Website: ulta-beauty
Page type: billing-address
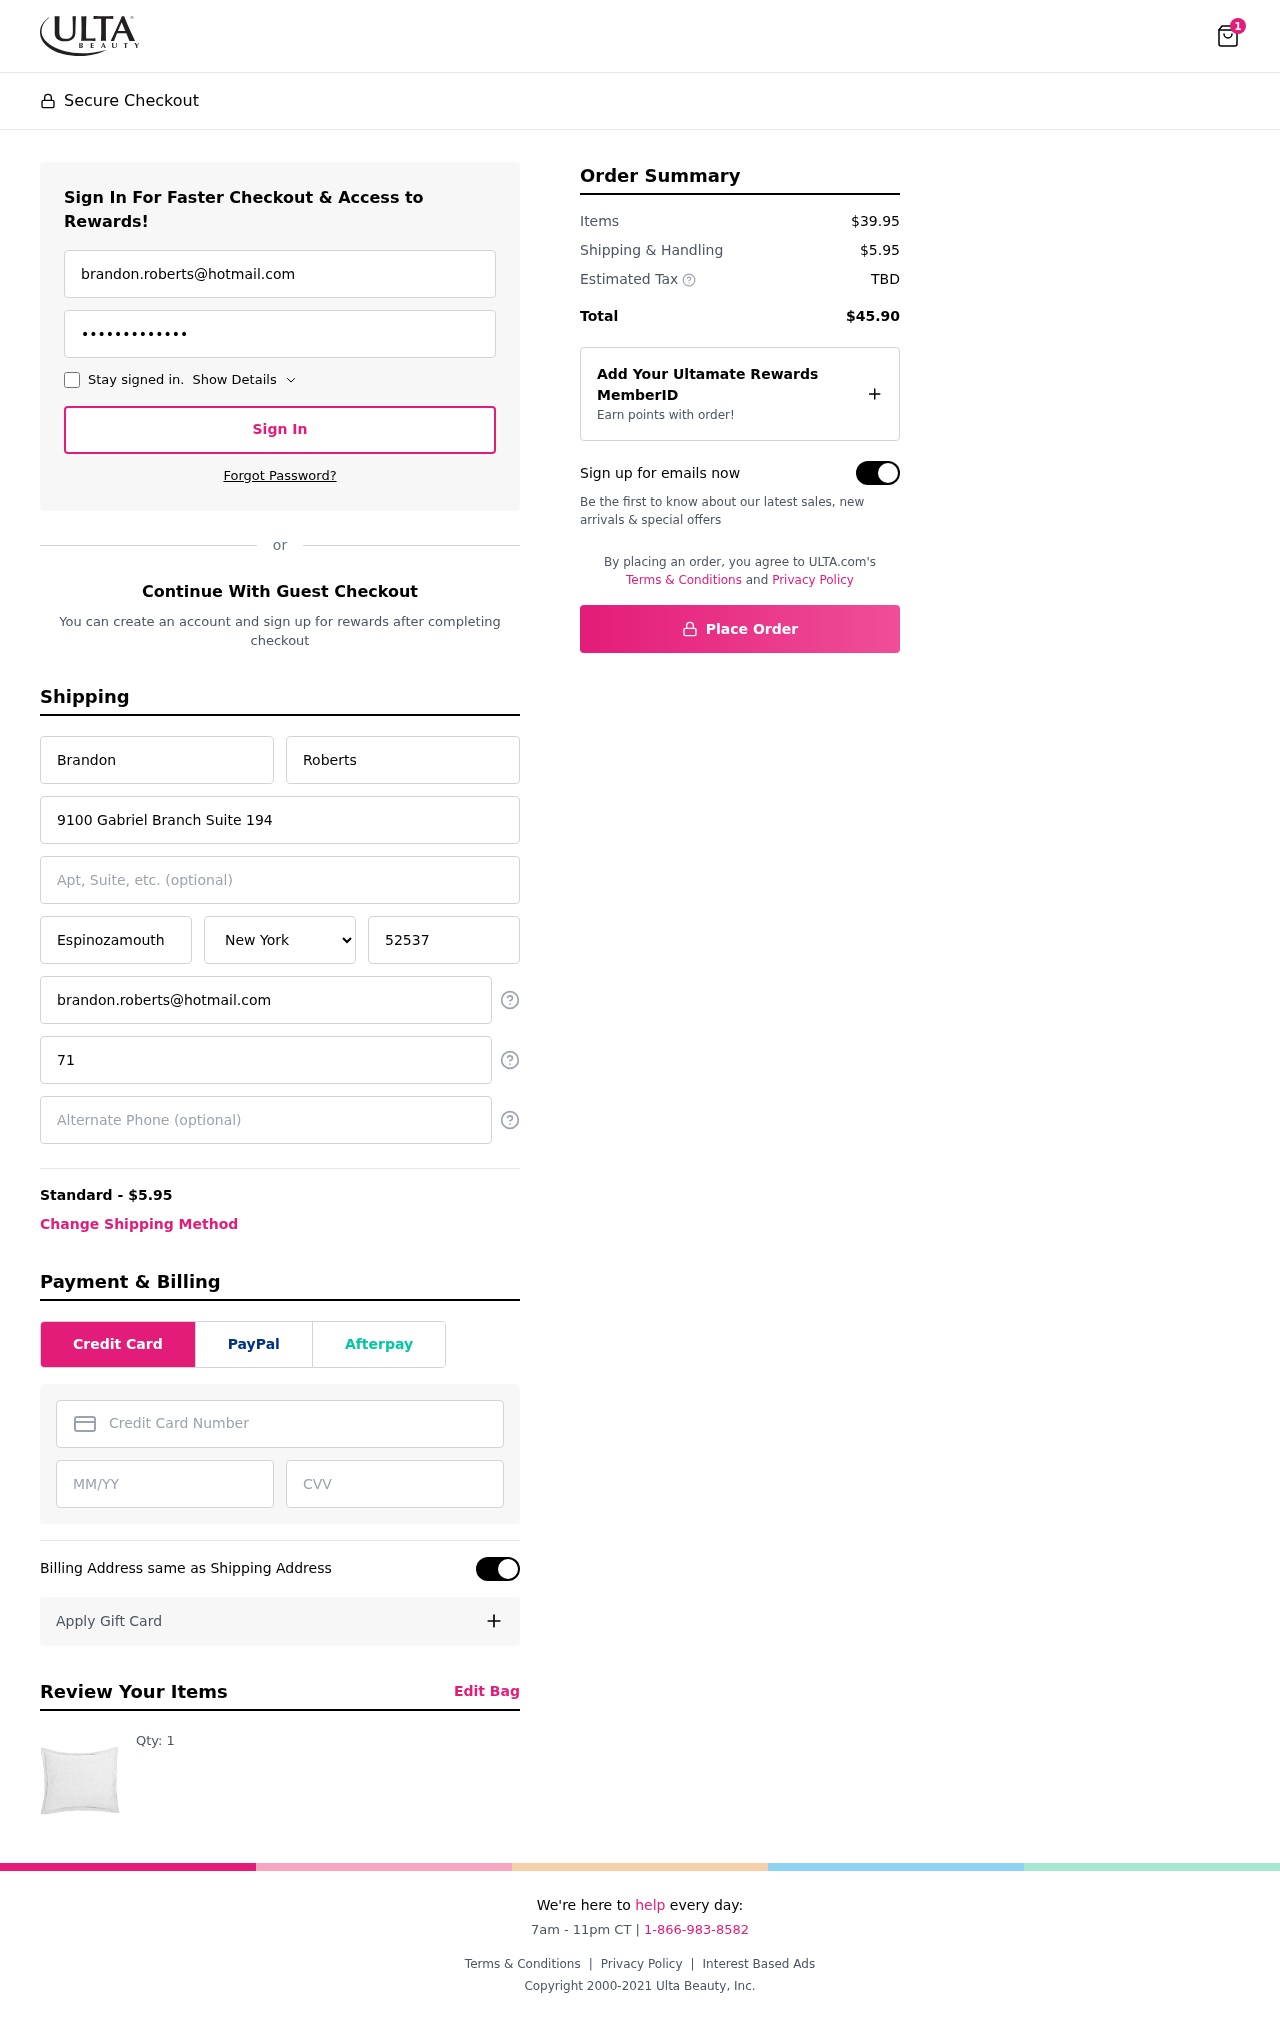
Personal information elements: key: PII_STATE
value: New York
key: PII_EMAIL
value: brandon.roberts@hotmail.com
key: PII_FIRSTNAME
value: Brandon
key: PII_LASTNAME
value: Roberts
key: PII_STREET
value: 9100 Gabriel Branch Suite 194
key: PII_CITY
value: Espinozamouth
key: PII_POSTCODE
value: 52537
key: PII_PHONE
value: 7108667334
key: PII_CARD_NUMBER
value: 6537 8310 4806 6390
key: PII_CARD_EXPIRY
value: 08/28
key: PII_CARD_CVV
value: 119
Product elements: key: PRODUCT1_QUANTITY
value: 1
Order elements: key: ORDER_NUM_ITEMS
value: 1
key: ORDER_SHIPPING_COST
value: $5.95
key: ORDER_SUBTOTAL
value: $39.95
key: ORDER_TOTAL
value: $45.90